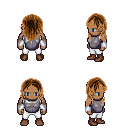
a pixel art fantasy rpg character, male body template, human, dark skin, steel chest armor, white pants, brown long hairstyle, white cloth bracers, brown shoes, four views (front, back, left, right), 2x2 character sprite sheet, small pixel art, hard edges, no anti-aliasing